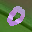
Label: 0